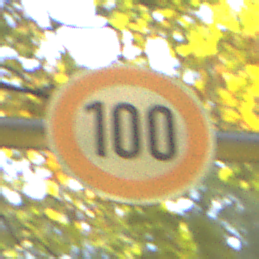
Verkehrszeichen: Geschwindigkeit100
Umgebung: Outdoor, Nature
Tageszeit: SunriseSunset
Wetter: PartlyCloudy
Licht: Natural
Jahreszeit: NotSpecified
Kontrast: HighContrast